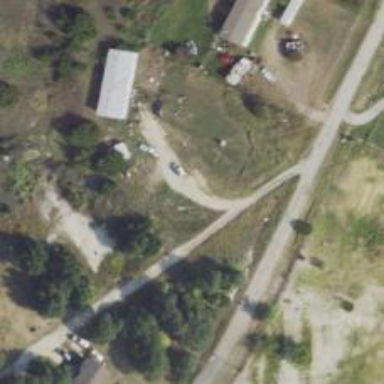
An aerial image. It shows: Driveway leading to service road.